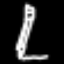
Label: pencil